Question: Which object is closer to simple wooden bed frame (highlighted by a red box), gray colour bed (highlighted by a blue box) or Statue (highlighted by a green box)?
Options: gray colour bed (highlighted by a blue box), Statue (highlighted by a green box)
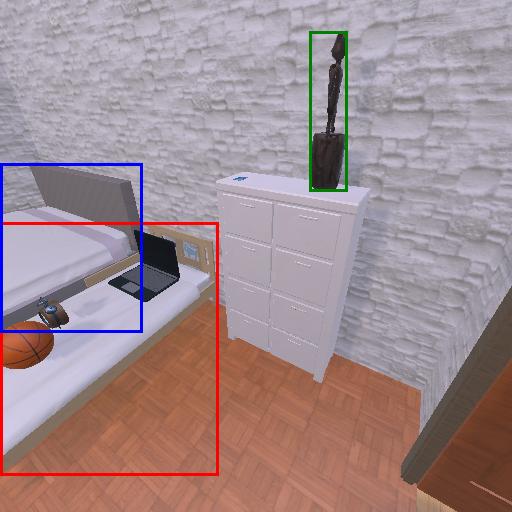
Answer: gray colour bed (highlighted by a blue box)